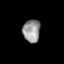
Tissue: skin
Cell type: Epithelial cells
Senescence score: 0.8179
Nuclear area (px): 386
Mean DAPI intensity: 150.912